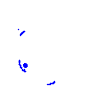
Particle: pion